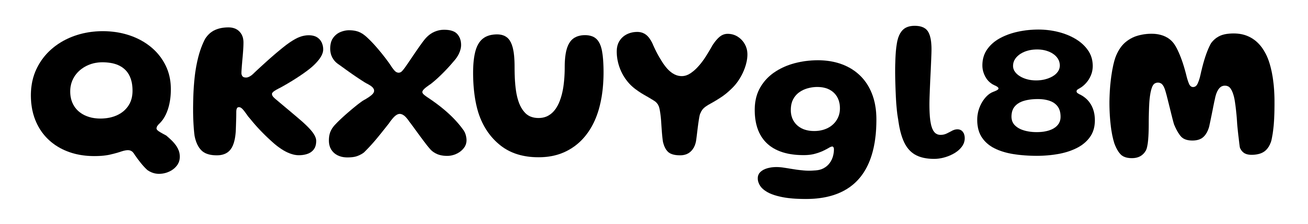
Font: Gluten_SemiBold